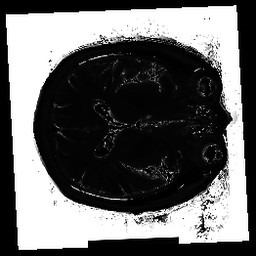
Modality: T2map
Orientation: axial
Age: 45
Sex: male
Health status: ill